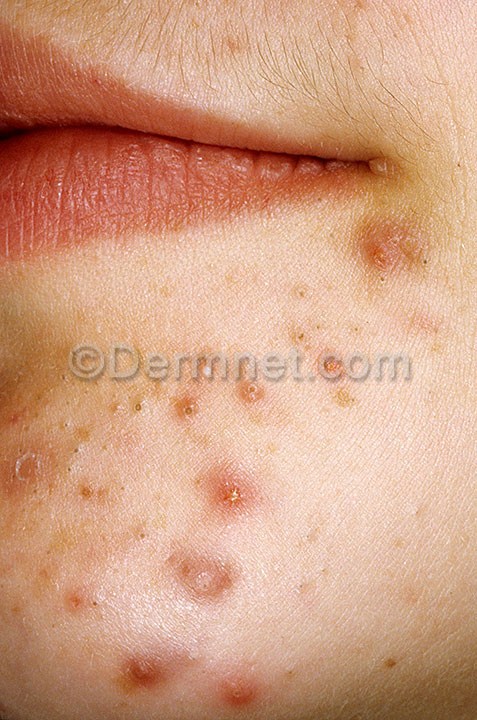
Disease: Acne and Rosacea Photos